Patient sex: M
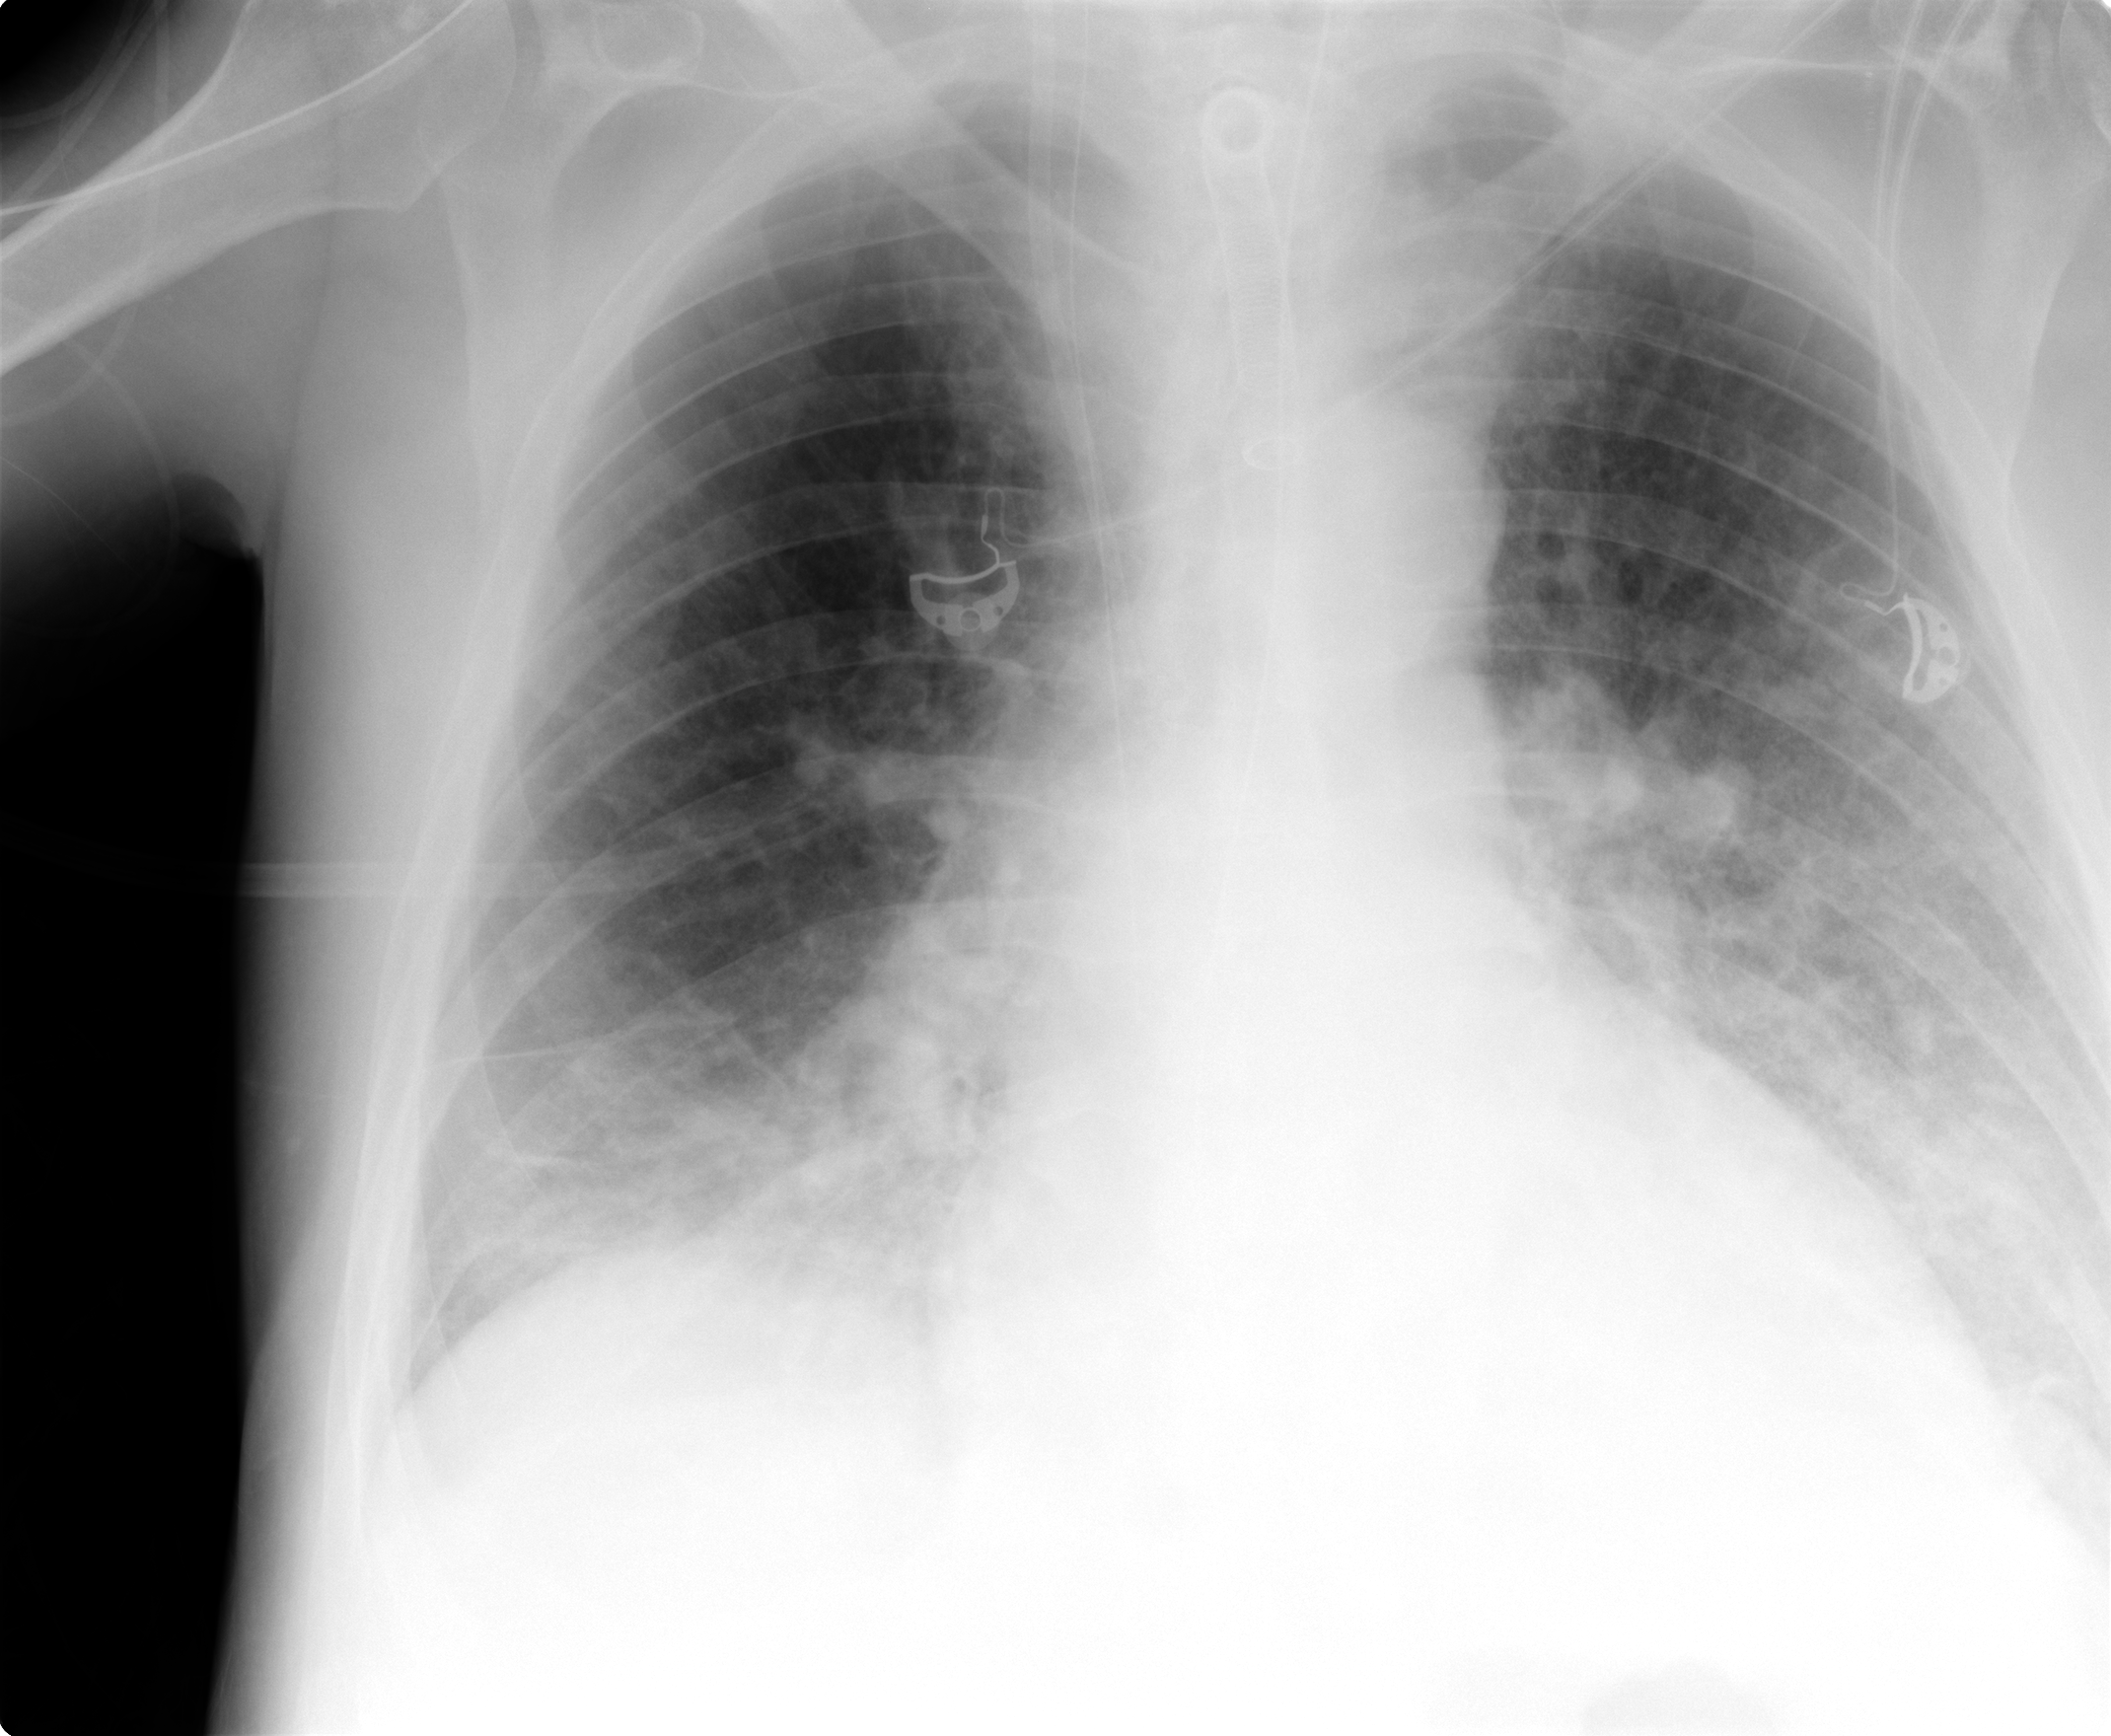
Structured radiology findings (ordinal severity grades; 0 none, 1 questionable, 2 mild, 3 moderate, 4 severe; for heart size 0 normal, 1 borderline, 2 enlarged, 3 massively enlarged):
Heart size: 2
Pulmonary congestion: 2
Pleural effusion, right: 2
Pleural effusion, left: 2
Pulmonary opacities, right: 2
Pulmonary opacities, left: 3
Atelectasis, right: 2
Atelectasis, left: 3